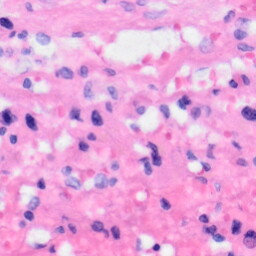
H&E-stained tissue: Liver